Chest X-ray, PA view. Patient: 72 years old, sex M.
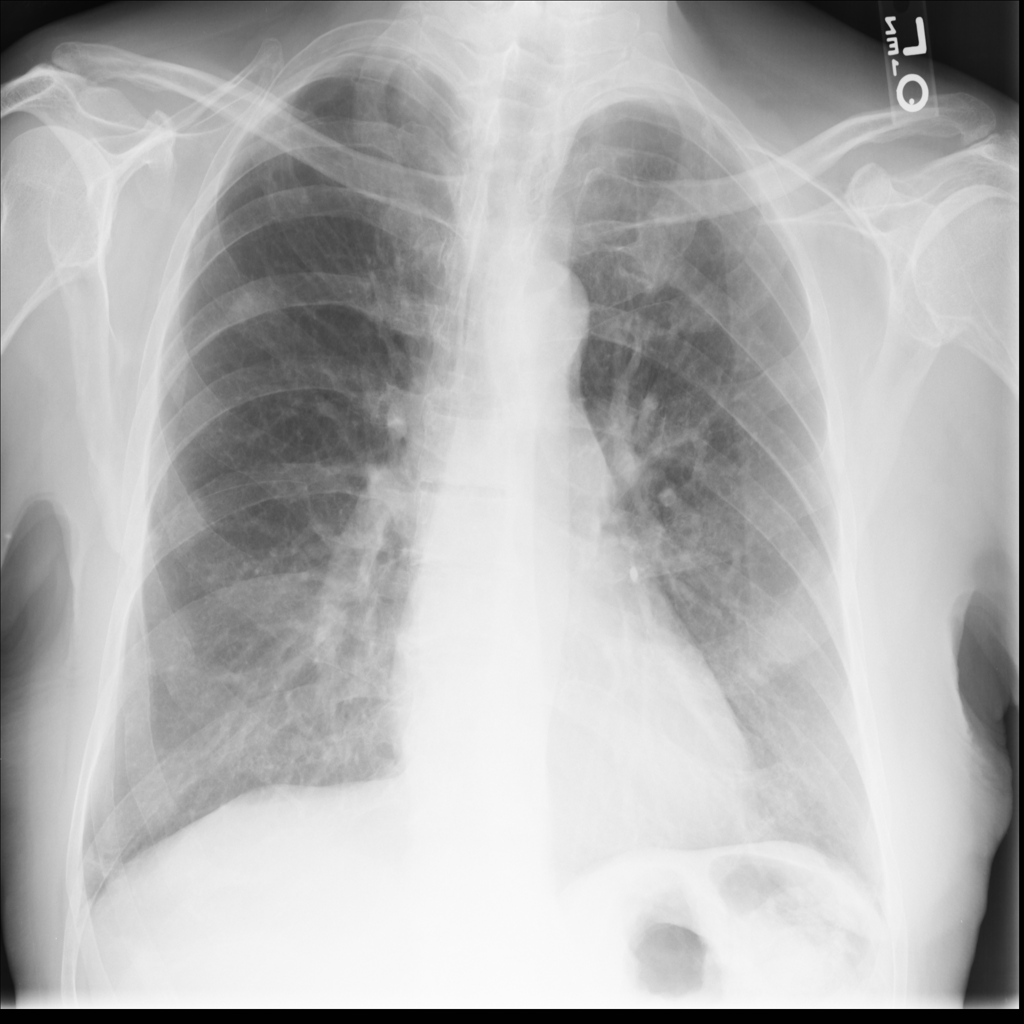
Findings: No Finding